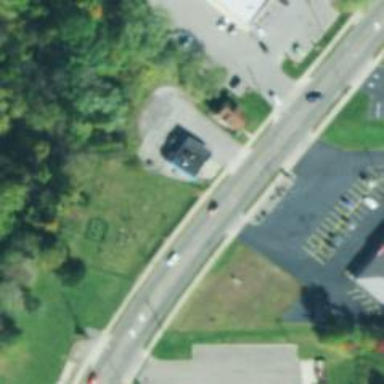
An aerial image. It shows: Unmarked crossing on footway.